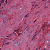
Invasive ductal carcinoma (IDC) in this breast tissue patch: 1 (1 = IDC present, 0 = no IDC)